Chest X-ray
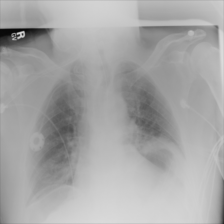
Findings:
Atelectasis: negative
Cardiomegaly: negative
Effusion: negative
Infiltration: negative
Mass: negative
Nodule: negative
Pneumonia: negative
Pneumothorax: negative
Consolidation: negative
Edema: negative
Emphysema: negative
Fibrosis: negative
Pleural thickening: negative
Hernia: negative